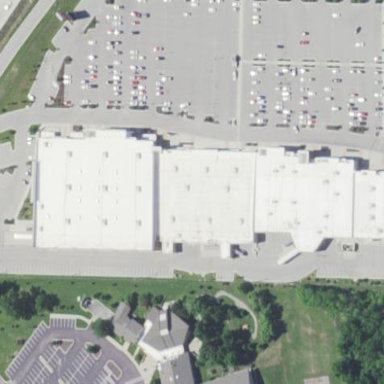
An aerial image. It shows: Retail building.